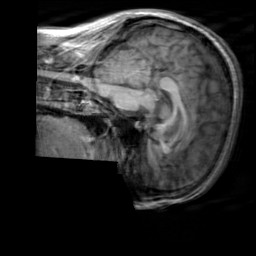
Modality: T1w
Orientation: sagittal
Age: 27
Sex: male
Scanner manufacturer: siemens
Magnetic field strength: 3 T
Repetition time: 2.3 s
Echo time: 0.00303 s